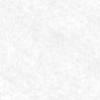
Label: no_change